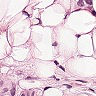
Metastatic tissue present: yes